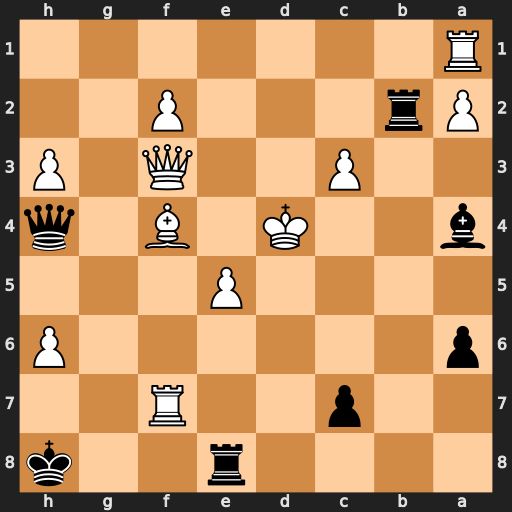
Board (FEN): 4r2k/2p2R2/p6P/4P3/b2K1B1q/2P2Q1P/Pr3P2/R7
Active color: b
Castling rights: -
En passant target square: -
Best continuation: Qd8+ Qd5 c5+ Kc4 Bb5+ Kxc5 Qc8+ Kd4 Rd8 Rf8+ Rxf8